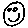
Label: smiley face